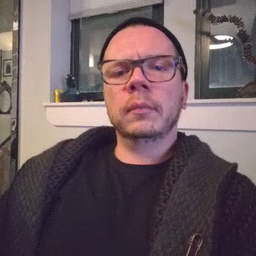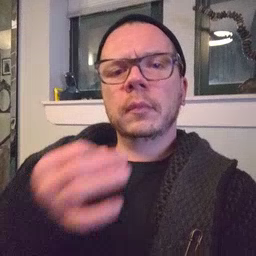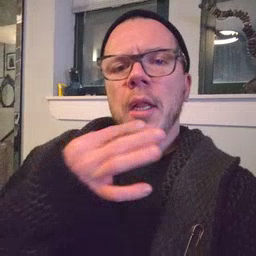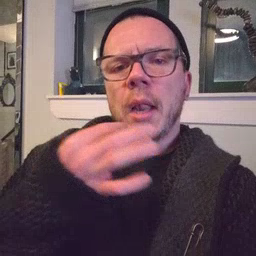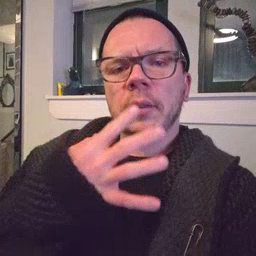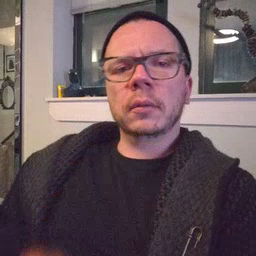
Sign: snack